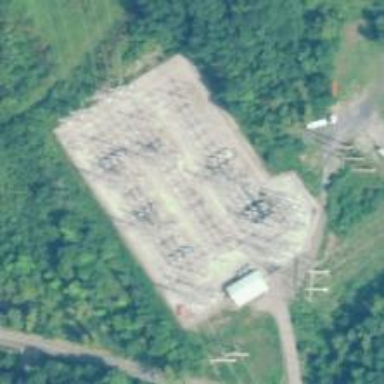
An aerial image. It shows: Switch used for power control.